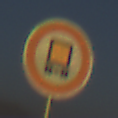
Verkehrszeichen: VerbotKennzeichnungspflichtigeKraftfahrzeugeGefaehrlicheGueter
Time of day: SunriseSunset
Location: Outdoor (Nature)
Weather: Clear
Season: NotSpecified
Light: Natural